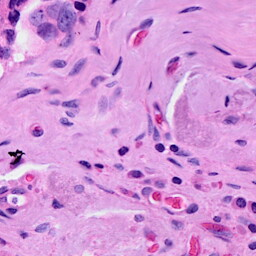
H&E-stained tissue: Breast